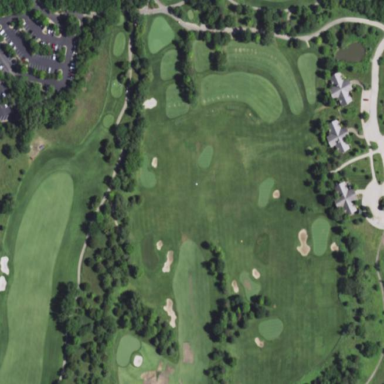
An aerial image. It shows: Rough area in golf course.